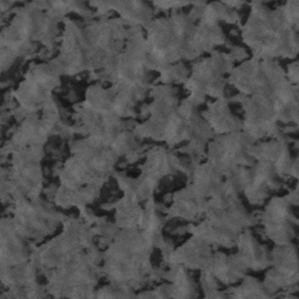
Label: frost